Field crop: tomato
Growth stage: 1
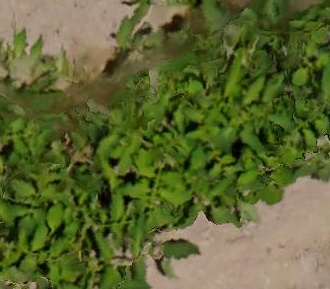
Species: tomato